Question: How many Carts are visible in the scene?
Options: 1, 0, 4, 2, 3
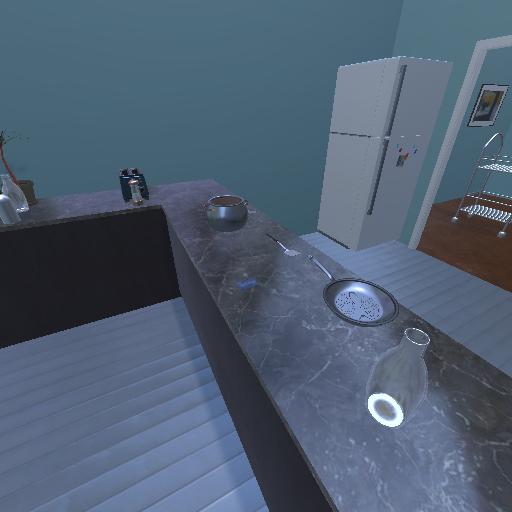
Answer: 1